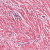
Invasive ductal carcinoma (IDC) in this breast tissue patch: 0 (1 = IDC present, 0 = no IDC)